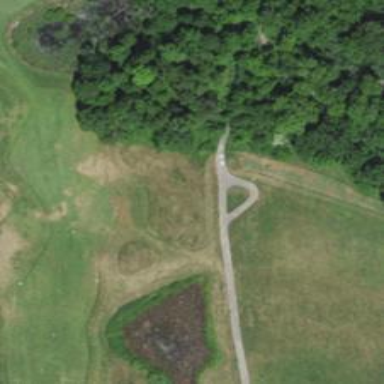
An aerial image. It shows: Pathway for golfing.